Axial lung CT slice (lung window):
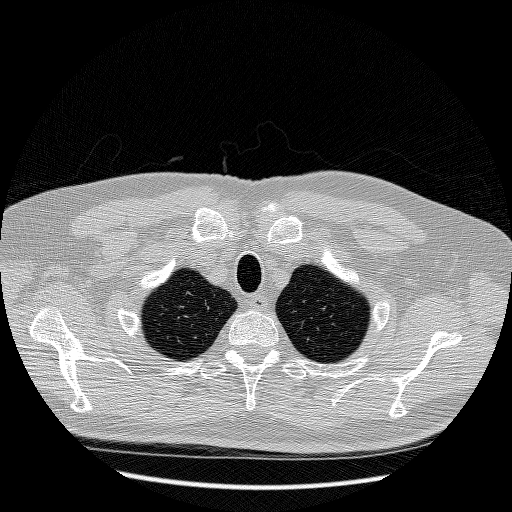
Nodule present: no